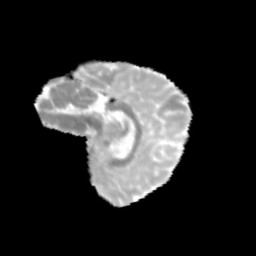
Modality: MD
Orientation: sagittal
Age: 11
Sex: female
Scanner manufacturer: siemens
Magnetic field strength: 3 T
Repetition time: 3.8 s
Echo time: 0.07 s